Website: home-depot
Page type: delivery-shipping
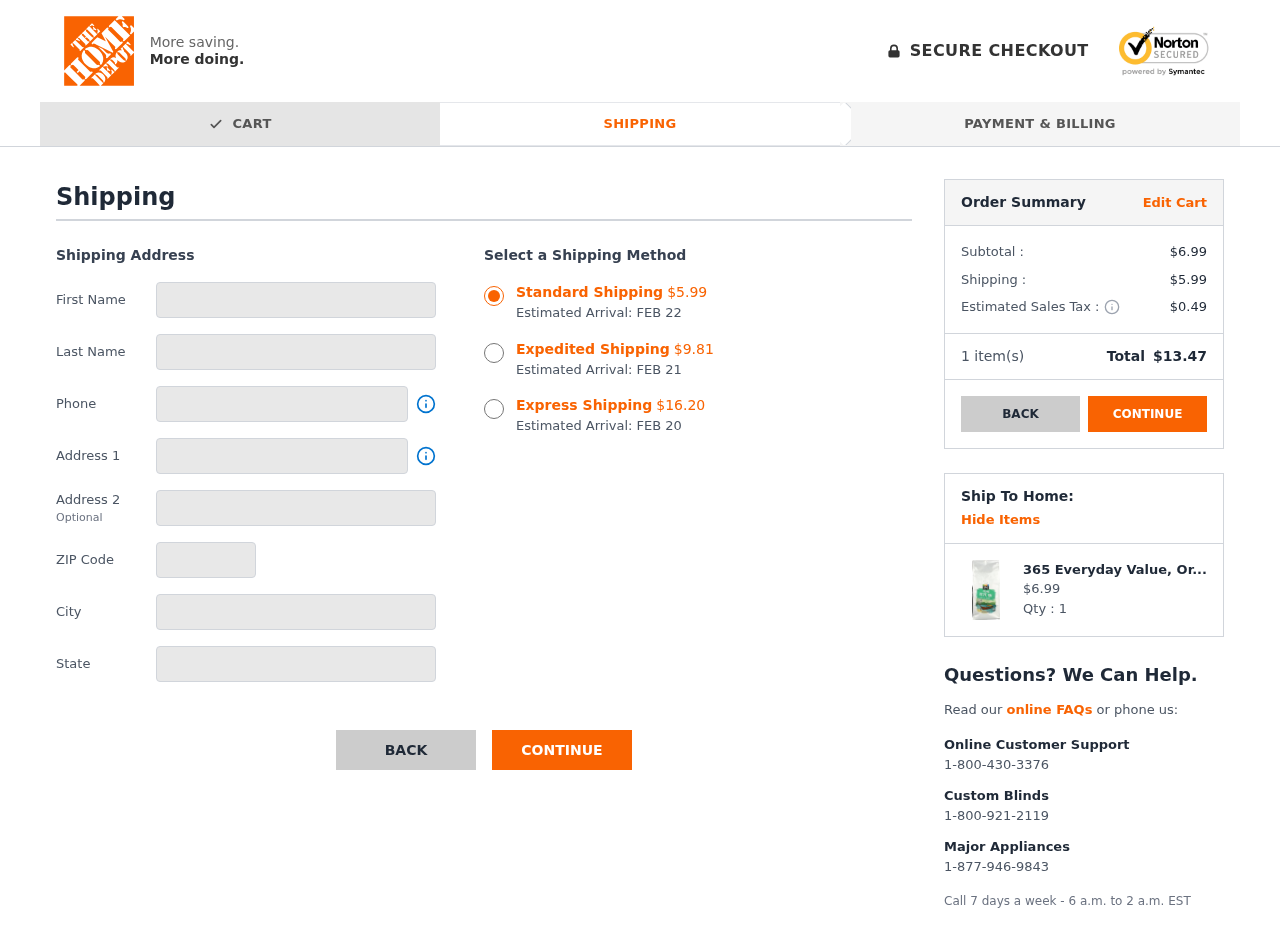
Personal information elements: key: PII_CITY
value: North Adam
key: PII_FIRSTNAME
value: Julia
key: PII_LASTNAME
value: Jimenez
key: PII_PHONE
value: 8196193217
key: PII_POSTCODE
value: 35921
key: PII_STATE
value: Oklahoma
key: PII_STREET
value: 515 Clark Flats Apt. 503
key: PII_STREET2
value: Apt. 559
Product elements: key: PRODUCT1_NAME
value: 365 Everyday Value, Organic Pacific Rim Coffee, 10 oz
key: PRODUCT1_PRICE
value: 6.99
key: PRODUCT1_QUANTITY
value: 1
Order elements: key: ORDER_SHIPPING_COST_STANDARD
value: $5.99
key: ORDER_DELIVERY_DATE
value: FEB 22
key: ORDER_SHIPPING_COST_EXPEDITED
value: $9.81
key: ORDER_DELIVERY_DATE_EXPEDITED
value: FEB 21
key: ORDER_SHIPPING_COST_EXPRESS
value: $16.20
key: ORDER_DELIVERY_DATE_EXPRESS
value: FEB 20
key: ORDER_SUBTOTAL
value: $6.99
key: ORDER_SHIPPING_COST
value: $5.99
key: ORDER_TAX
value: $0.49
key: ORDER_NUM_ITEMS
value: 1
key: ORDER_TOTAL
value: $13.47